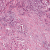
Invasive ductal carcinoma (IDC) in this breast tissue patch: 1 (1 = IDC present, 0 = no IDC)